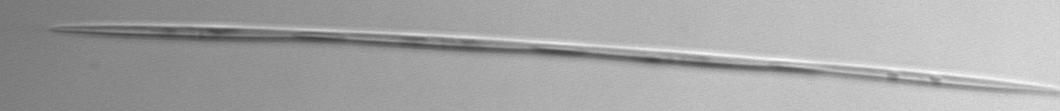
Label: Pseudo-nitzschia